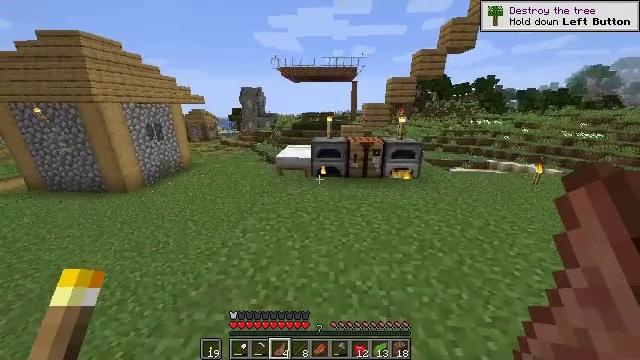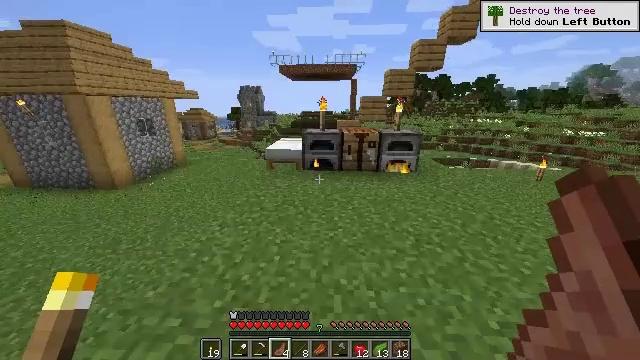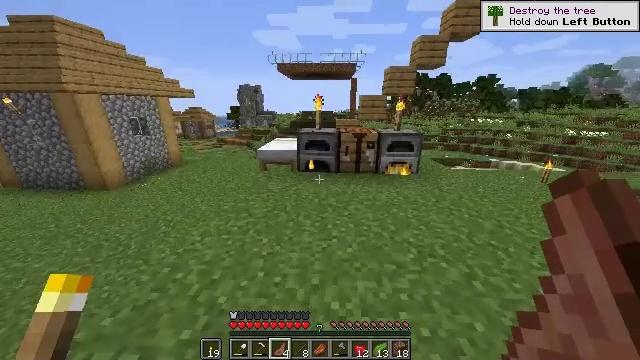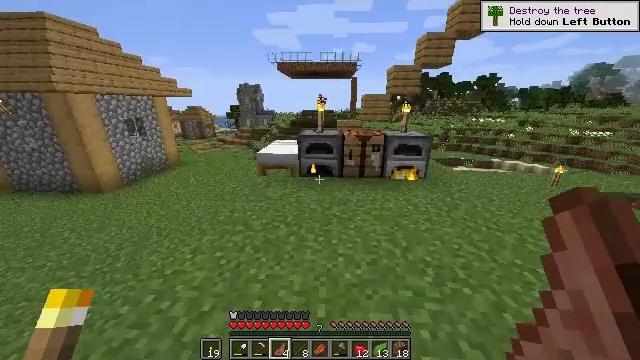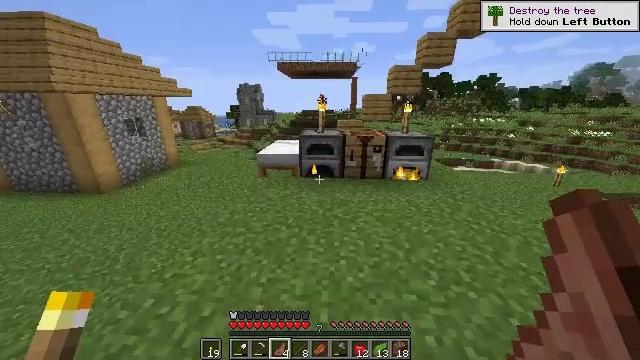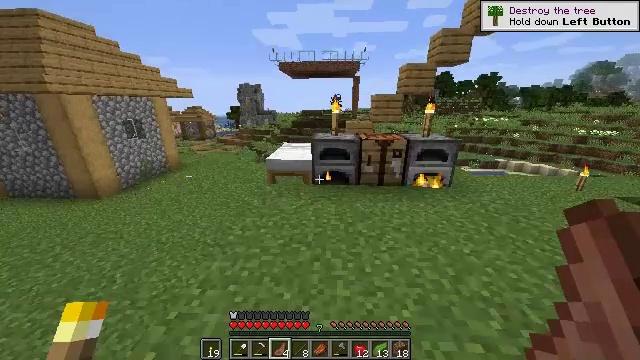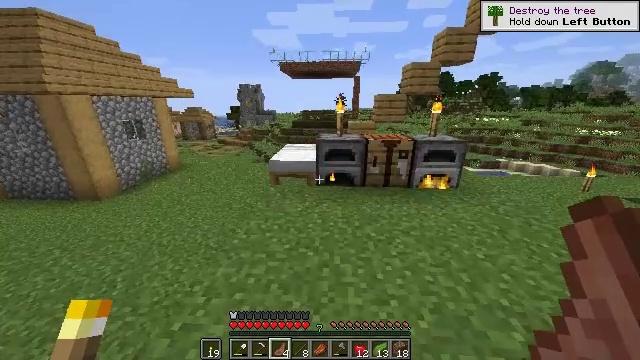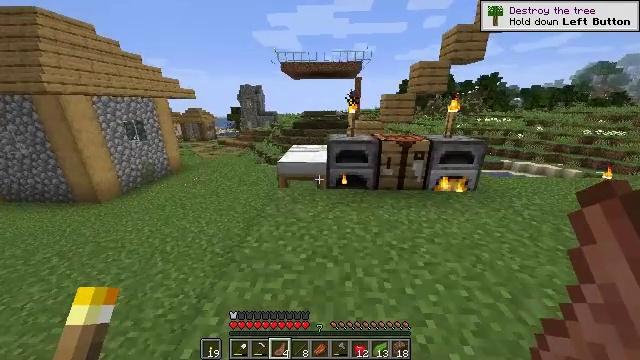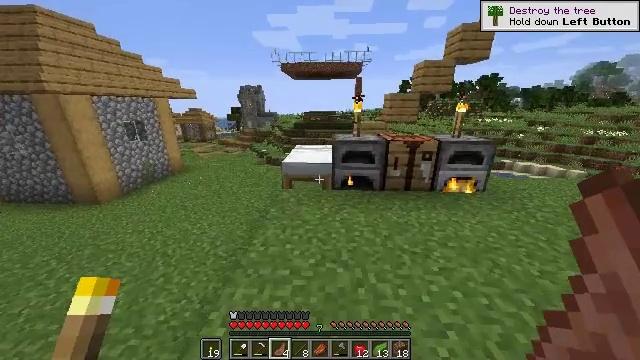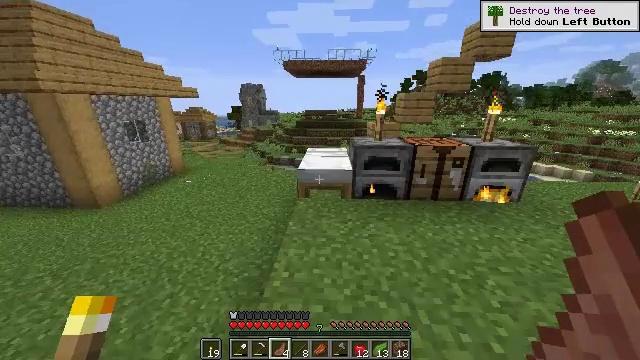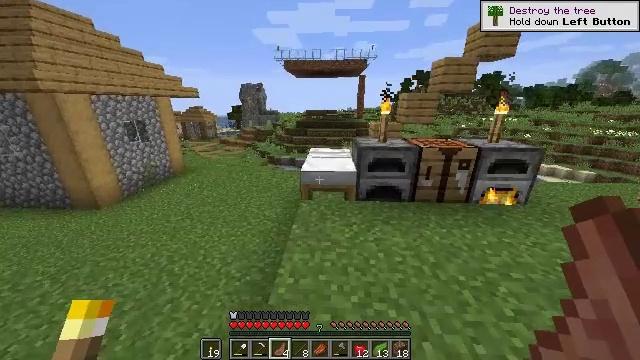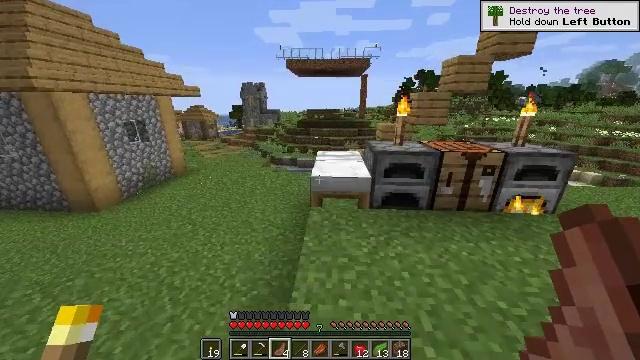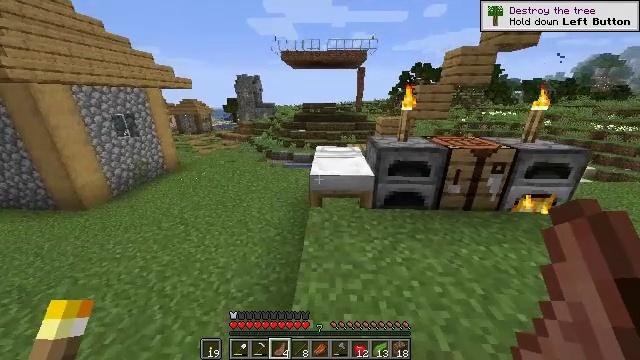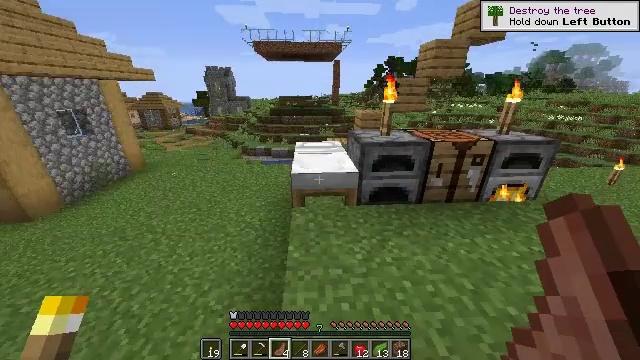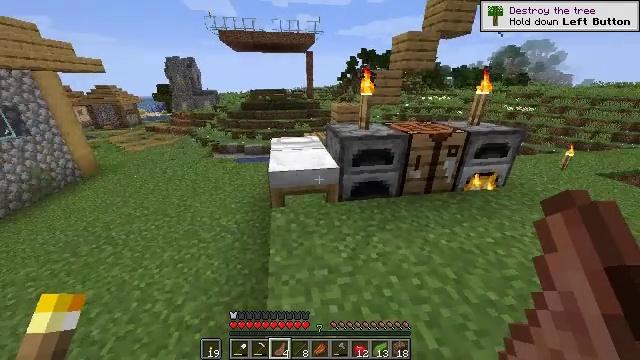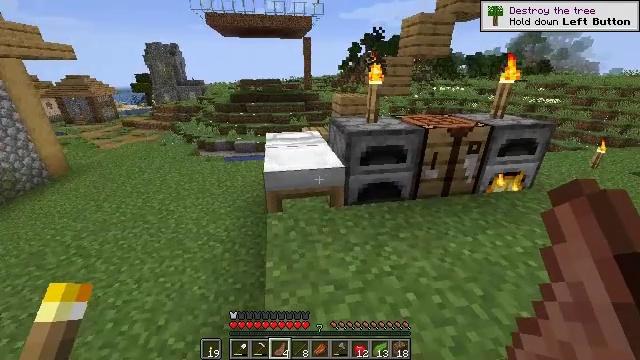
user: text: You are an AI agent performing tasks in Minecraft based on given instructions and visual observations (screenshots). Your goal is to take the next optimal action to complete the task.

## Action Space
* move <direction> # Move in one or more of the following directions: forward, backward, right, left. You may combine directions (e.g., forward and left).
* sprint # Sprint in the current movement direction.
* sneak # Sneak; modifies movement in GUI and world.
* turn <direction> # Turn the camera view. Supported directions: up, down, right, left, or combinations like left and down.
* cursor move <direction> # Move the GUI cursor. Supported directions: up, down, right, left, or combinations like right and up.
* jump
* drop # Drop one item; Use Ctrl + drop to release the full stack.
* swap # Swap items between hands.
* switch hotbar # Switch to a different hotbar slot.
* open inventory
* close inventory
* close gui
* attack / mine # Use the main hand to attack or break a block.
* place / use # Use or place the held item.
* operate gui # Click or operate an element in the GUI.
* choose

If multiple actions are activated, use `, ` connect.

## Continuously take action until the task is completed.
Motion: motion action
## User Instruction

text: Break the white bed to relocate it.
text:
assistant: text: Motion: move forward
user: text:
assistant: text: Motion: move forward and move left
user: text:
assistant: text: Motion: move forward and move left
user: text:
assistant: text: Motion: move forward and move left
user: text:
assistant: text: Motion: move forward and move left
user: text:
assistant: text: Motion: move forward and move left
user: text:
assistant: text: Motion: move forward and move left
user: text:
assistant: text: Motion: move forward and move left
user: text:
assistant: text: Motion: move forward and move left
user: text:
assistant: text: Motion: move forward and move left
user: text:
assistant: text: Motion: move forward
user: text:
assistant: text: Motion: move forward, turn right and down
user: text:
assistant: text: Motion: turn right and down
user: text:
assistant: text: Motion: turn right and down
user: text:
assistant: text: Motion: no_op
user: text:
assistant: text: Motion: no_op
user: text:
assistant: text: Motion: no_op
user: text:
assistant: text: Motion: no_op
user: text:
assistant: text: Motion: no_op
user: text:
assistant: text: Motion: no_op
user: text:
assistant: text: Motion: move forward
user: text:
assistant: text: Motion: move forward
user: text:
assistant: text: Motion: move forward
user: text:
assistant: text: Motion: no_op
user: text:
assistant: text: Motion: no_op
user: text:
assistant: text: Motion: no_op
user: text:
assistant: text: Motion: no_op
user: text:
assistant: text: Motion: no_op
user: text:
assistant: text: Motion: no_op
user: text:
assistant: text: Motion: no_op